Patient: sex F, age 38
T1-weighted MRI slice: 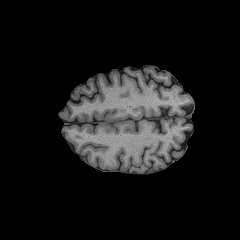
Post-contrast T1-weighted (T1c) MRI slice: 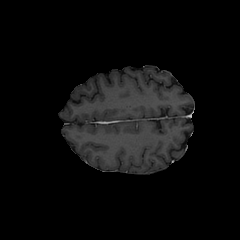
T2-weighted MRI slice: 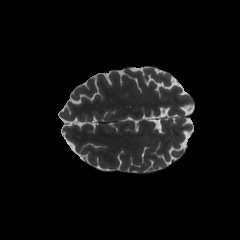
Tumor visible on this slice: no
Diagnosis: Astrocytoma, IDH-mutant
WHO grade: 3